Question: I am using jCarousel to make a image slider of logos. In that the image should not be used as background it should be with in the image tag, thats the requirement. So placed all images with in li tag. and the jCarousel is working fine.
But here i have to show only half of the picture(sprite image [default,mouse over image]) by default and on the mouse over another part. In css how to set up image position to show only half of the picture and on the mouse over another half.
See the screenshot.

Thanks
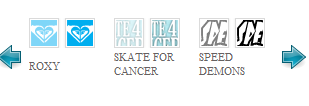
Answer: First, make sure that your li elements are set to overflow: hidden.
Then, move your img's to the left, outside of the li elements:
'''
var neg_width_of_individual_img = -35; //may need to change this number!
$(document).ready(function(){
$('#slideshow img').hover(
function(){
$(this).css('margin-left',neg_width_of_individual_img);
},
function () {
$(this).css('margin-left',0);
}
);
});
'''